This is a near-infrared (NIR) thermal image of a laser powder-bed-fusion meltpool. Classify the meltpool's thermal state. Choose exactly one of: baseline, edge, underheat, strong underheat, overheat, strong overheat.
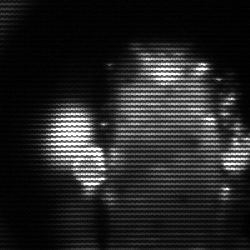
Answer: strong underheat